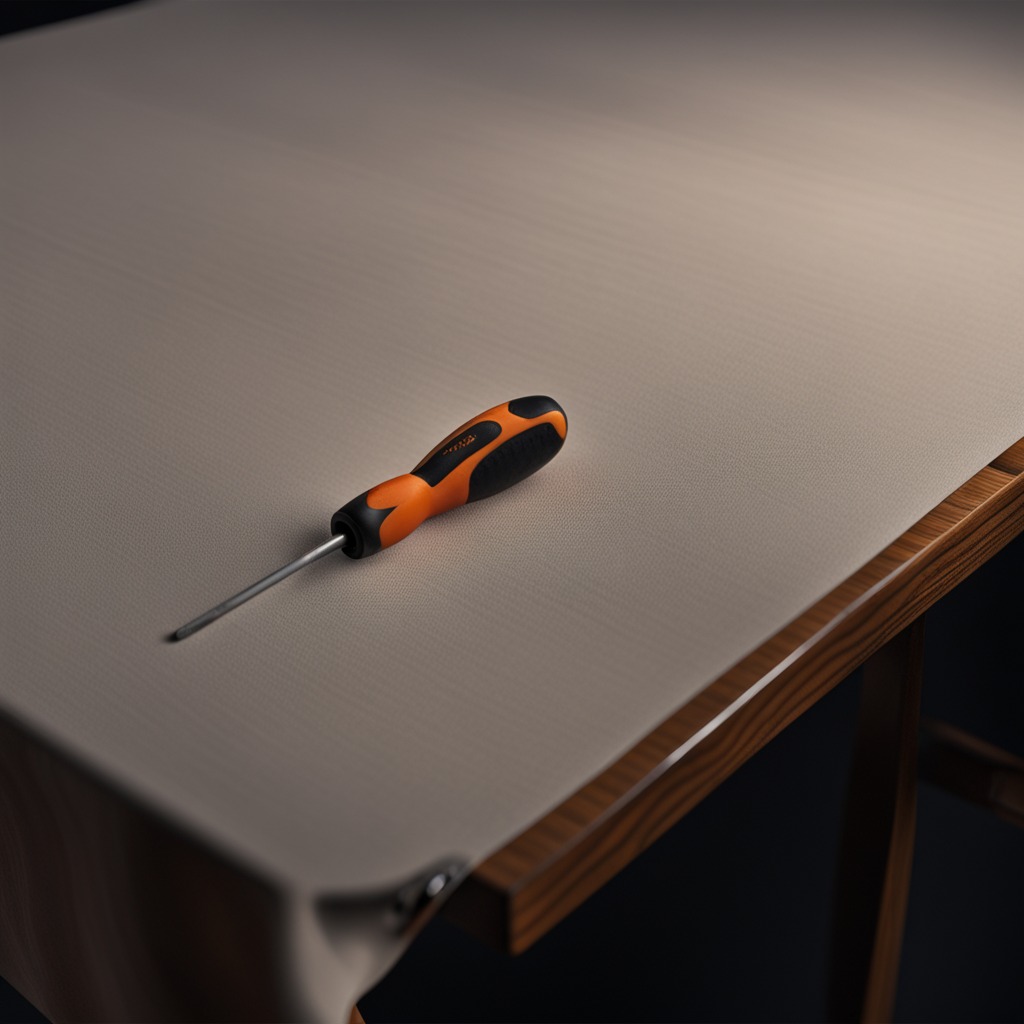
A screwdriver lies on the wooden table.